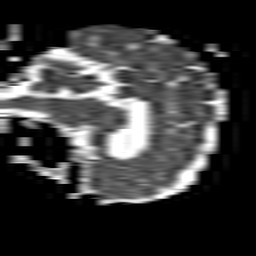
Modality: ADC
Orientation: sagittal
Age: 78
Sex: female
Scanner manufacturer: philips
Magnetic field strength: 1.5 T
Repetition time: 3.393 s
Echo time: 0.06922 s